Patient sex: F
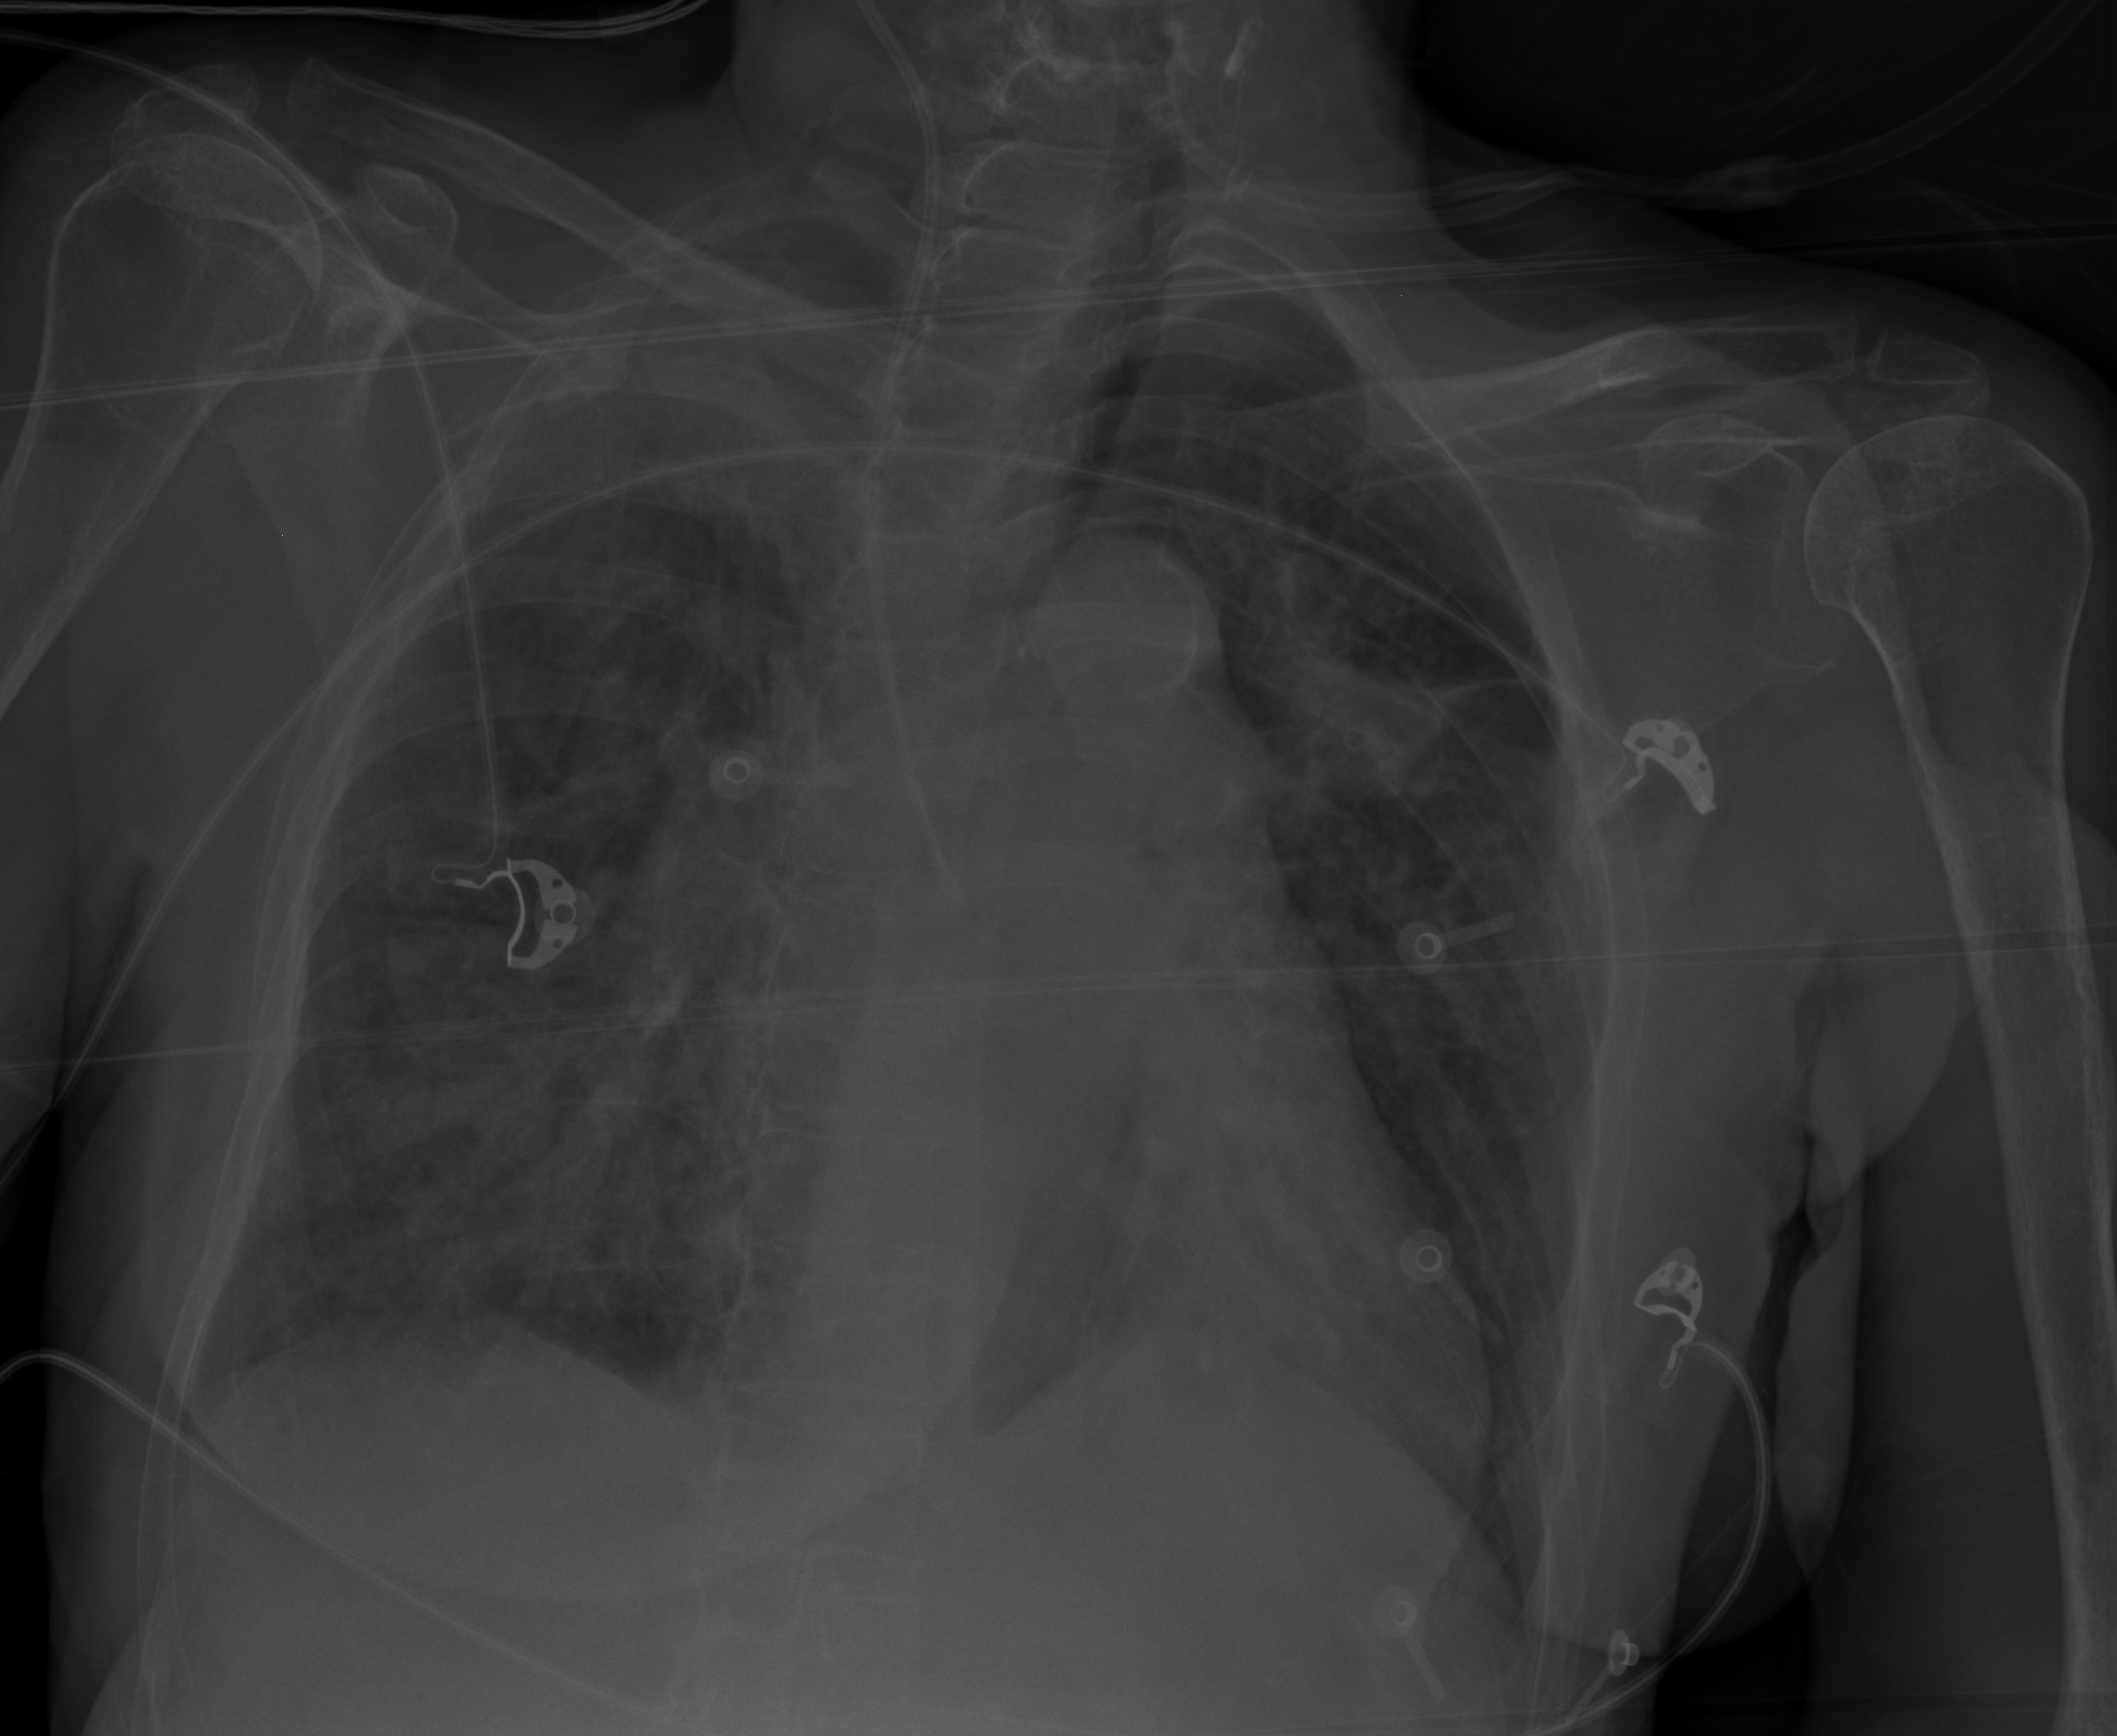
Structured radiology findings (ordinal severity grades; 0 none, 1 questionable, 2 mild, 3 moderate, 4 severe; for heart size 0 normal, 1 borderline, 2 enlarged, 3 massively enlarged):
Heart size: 0
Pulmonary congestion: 0
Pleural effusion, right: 0
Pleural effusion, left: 0
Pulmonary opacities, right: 0
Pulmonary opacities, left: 1
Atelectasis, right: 3
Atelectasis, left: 2